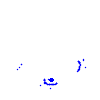
Particle: electron